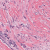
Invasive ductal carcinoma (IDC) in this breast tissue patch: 1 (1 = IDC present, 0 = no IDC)